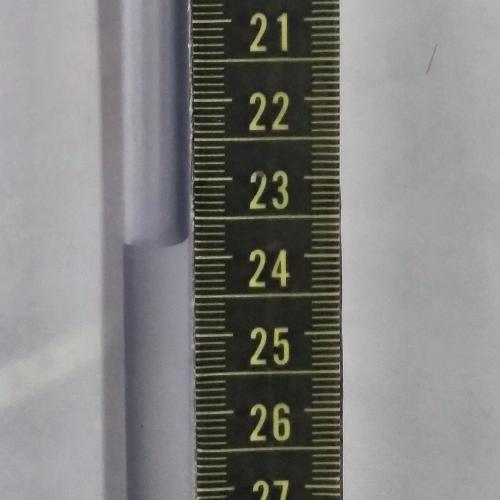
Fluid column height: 23.8 cm